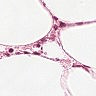
Metastatic tissue present: no